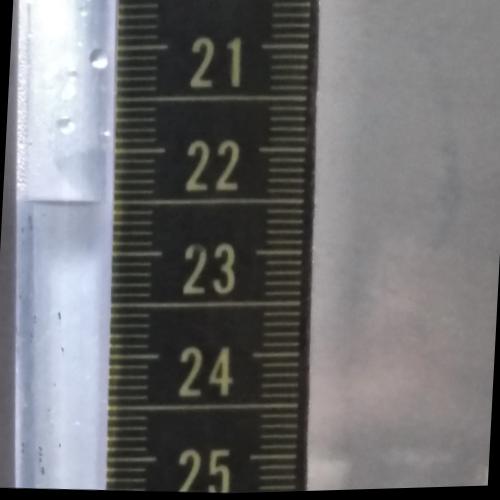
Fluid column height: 22.5 cm